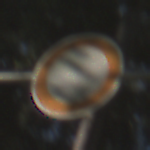
Verkehrszeichen: VerbotFahrzeugeAllerArt
Umgebung: Outdoor, Nature
Tageszeit: MorningAfternoon
Wetter: Clear
Licht: Natural
Jahreszeit: NotSpecified
Kontrast: HighContrast